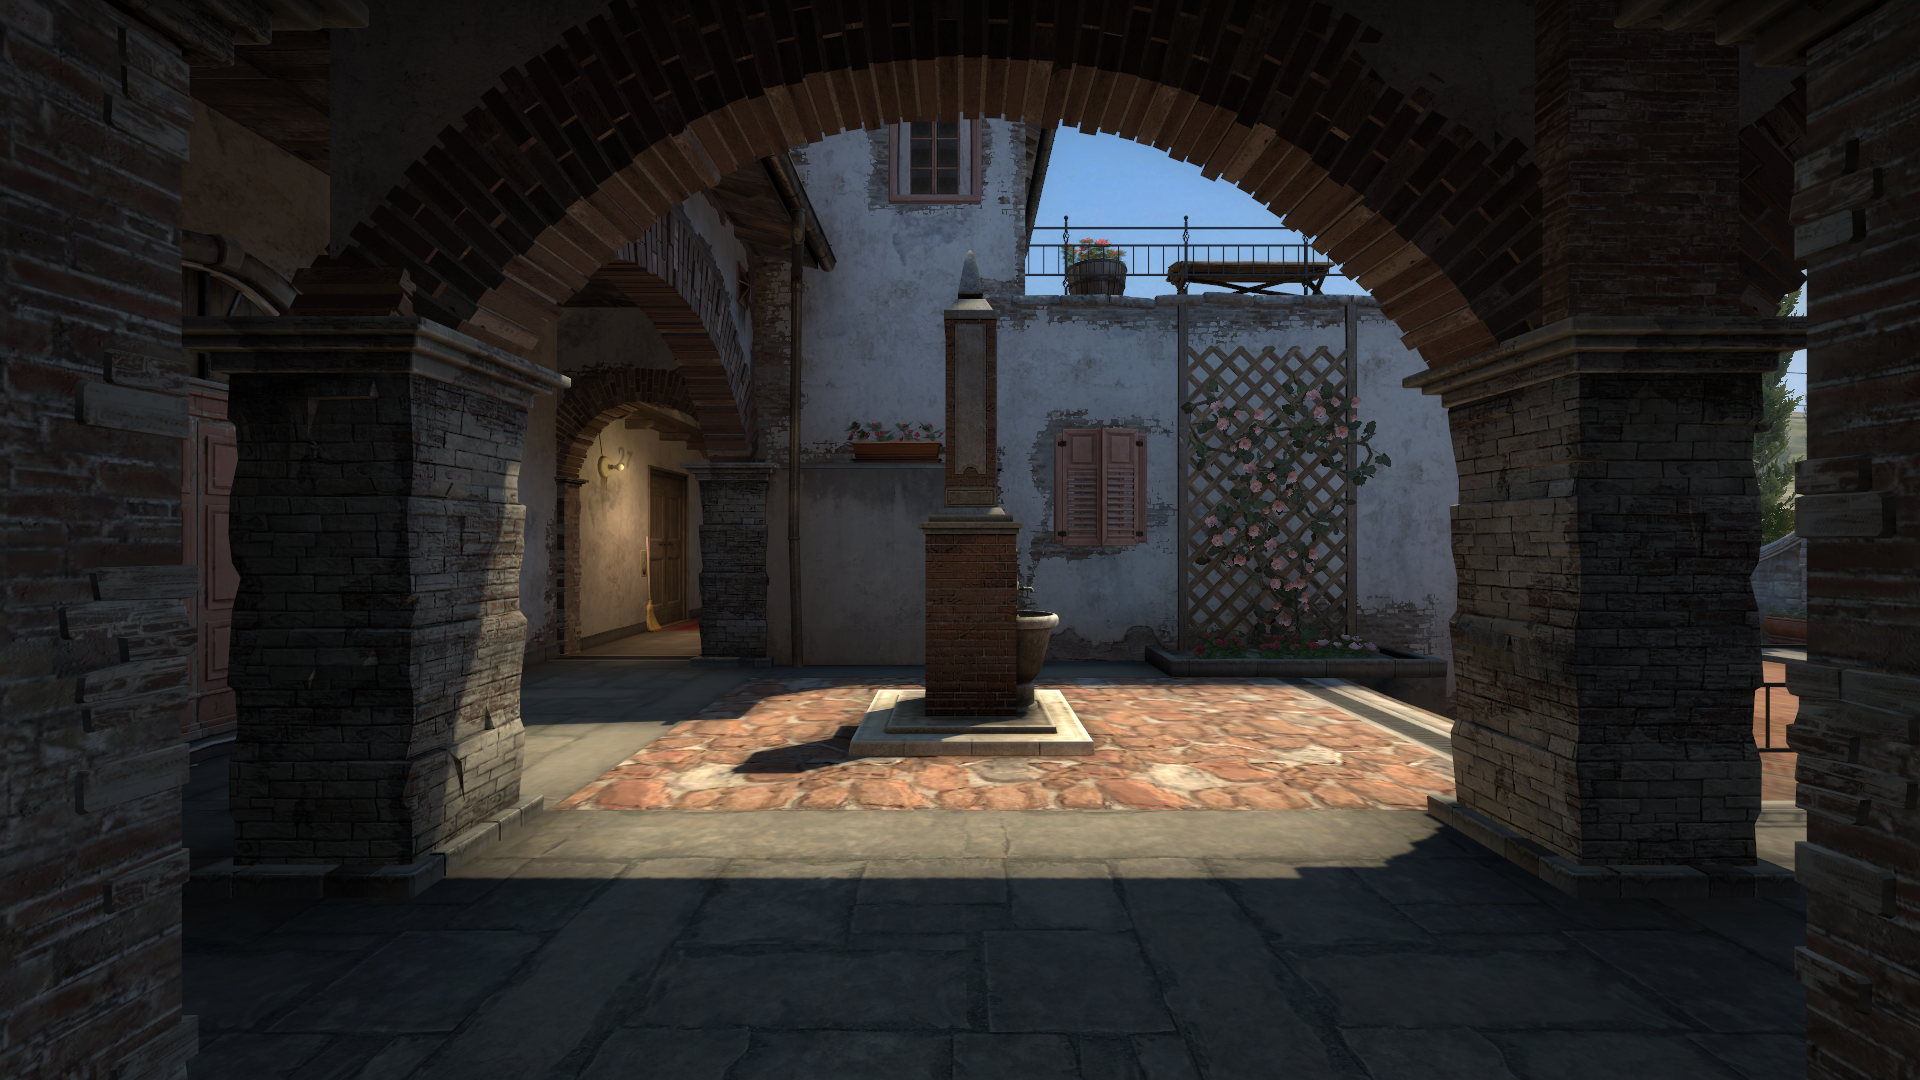
Map: de_inferno